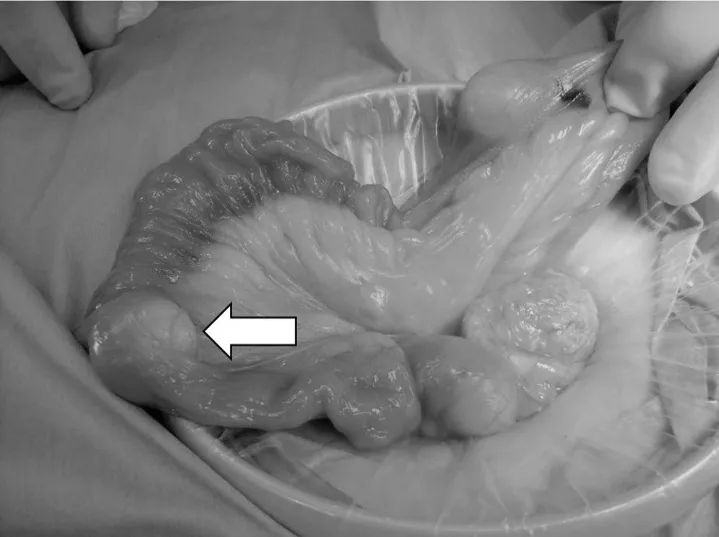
The intussusception was easily reduced by manual Hutchinson procedure.
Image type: medical_photograph (other_medical_photograph)